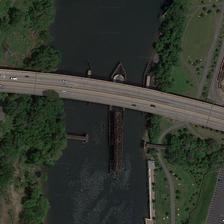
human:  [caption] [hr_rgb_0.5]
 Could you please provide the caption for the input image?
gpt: some green trees and two buildings in two sides of a river with a bridge .

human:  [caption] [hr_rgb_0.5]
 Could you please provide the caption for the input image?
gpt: a bridge is on a river with railways on one side and two buildings on the other .

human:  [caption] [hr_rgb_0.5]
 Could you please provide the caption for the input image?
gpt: a curved bridge and three ships below it .

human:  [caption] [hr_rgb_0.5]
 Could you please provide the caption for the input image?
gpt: the curved bridge stretches across the river and there is a boat is going under the bridge .

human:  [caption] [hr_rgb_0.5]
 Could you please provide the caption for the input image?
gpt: a bridge is on a river with many green trees in two sides of it .